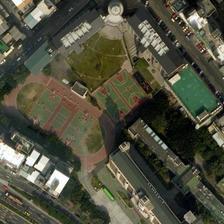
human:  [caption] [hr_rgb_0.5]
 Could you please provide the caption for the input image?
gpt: the exercise yard is brand new and the surrounding residents will choose to come here for physical exercise .

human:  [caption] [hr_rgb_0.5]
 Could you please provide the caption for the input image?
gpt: a playground with two basketball fields in it and two basketball fields next to it is next to several buildings .

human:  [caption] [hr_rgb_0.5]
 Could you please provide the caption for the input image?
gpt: a playground with basketball fields is surrounded by many buildings and a road .

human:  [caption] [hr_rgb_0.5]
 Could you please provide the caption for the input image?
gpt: many buildings next to a road are around a playground with two basketball fields next to and in it .

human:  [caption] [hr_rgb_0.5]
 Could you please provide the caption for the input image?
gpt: a playground with basketball fields is surrounded by many buildings and a road .